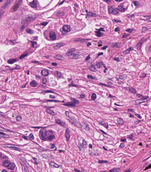
Tumor epithelial tissue: yes
Tumor-associated stroma tissue: yes
Normal tissue: no